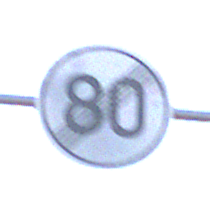
Verkehrszeichen: EndeGeschwindigkeit80
Umgebung: Outdoor, Nature
Tageszeit: SunriseSunset
Wetter: Clear
Licht: Natural
Jahreszeit: NotSpecified
Kontrast: HighContrast